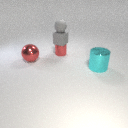
large cyan metal cylinder in front of large red metal sphere